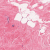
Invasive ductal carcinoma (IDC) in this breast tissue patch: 0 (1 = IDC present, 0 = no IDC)